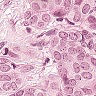
Metastatic tissue present: yes